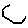
Label: hexagon